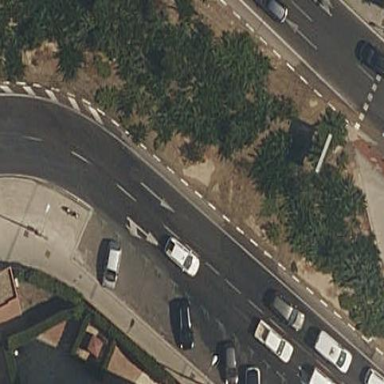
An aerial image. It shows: Kerb serving as barrier.